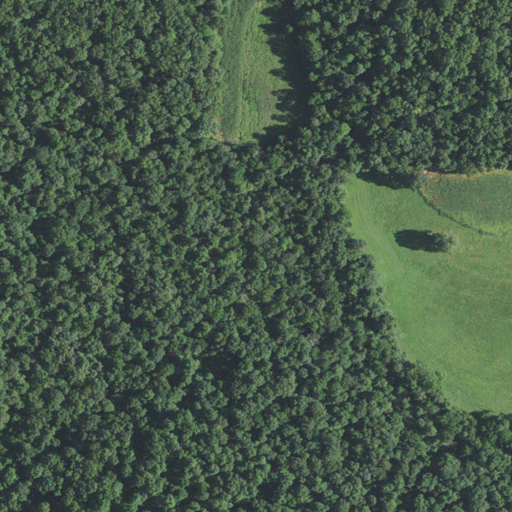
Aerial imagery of valley in Missouri named Cash Hollow containing deciduous forest, pasture, and shrub